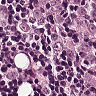
Metastatic tissue present: yes